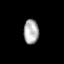
Tissue: lung
Cell type: Endothelial cells
Senescence score: 0.2252
Nuclear area (px): 364
Mean DAPI intensity: 172.431